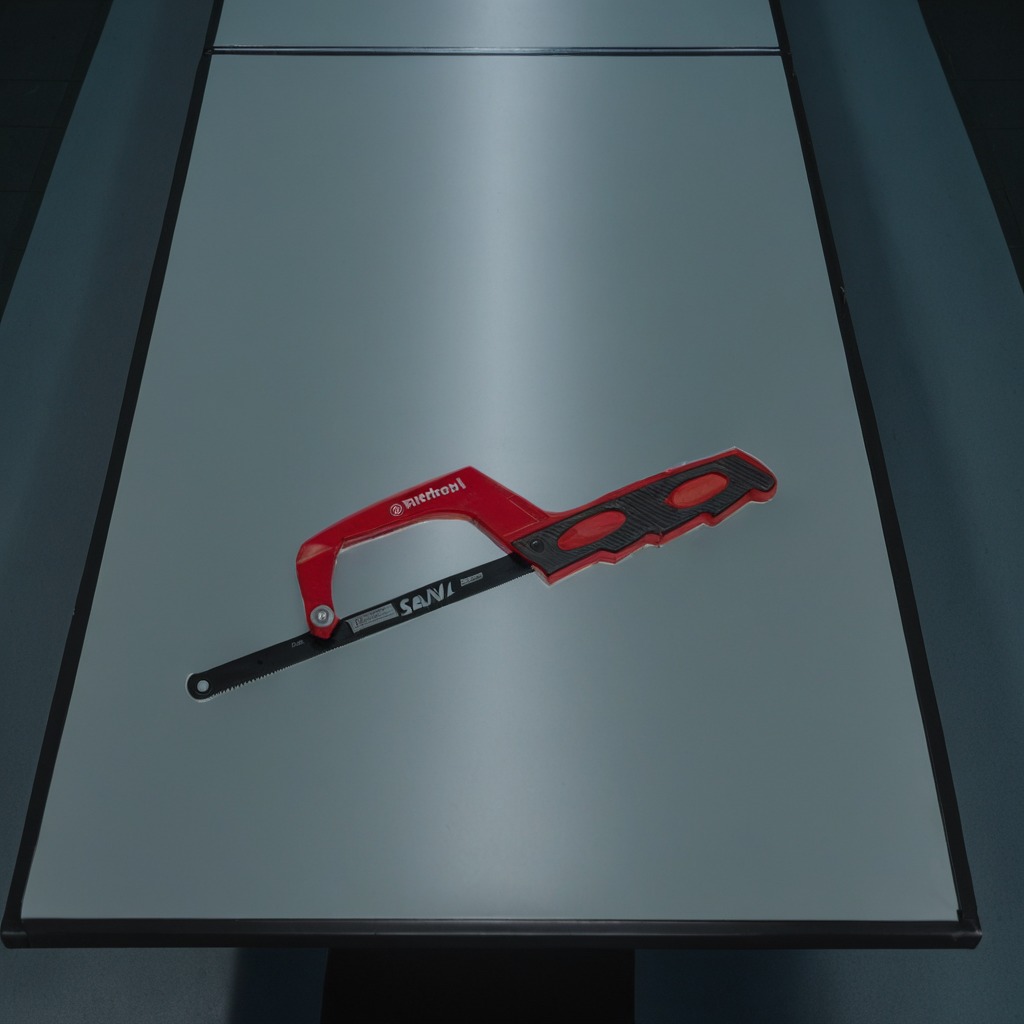
A metal saw is lying on the table in the railway signal maintenance room.